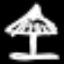
Label: mushroom